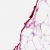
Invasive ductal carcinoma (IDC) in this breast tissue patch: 0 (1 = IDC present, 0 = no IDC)